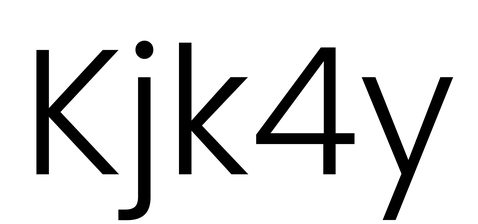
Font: Poppins-Light